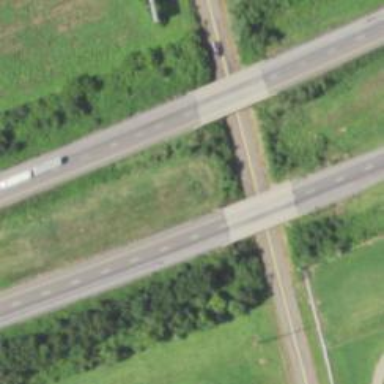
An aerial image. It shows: Motorway.